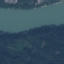
Land use / land cover class: River